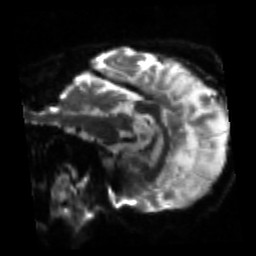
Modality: sbref
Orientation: sagittal
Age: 67
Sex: male
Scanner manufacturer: siemens
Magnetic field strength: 3 T
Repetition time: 4.71 s
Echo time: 0.0906 s